Aerial crown-view tile of a tropical tree (Barro Colorado Island, Panama), acquired 20250616:
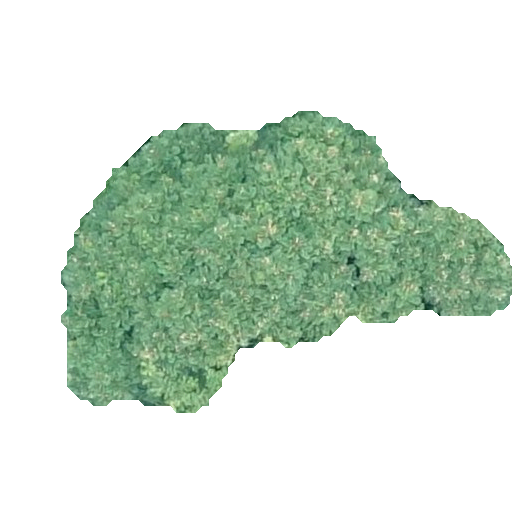
Species: Jacaranda copaia
GBIF accepted scientific name: Jacaranda copaia
Crown area: 123.685 m²